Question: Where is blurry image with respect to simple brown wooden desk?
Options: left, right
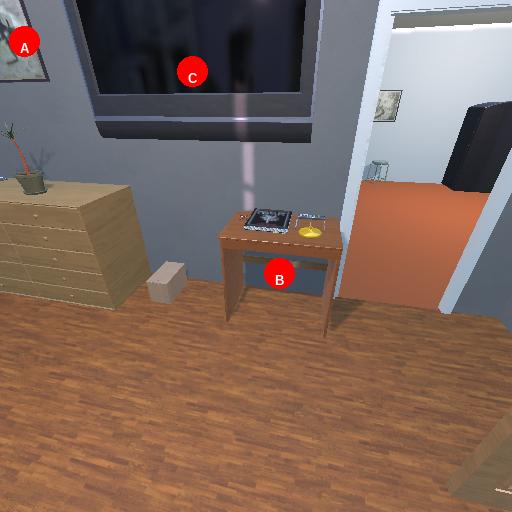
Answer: left